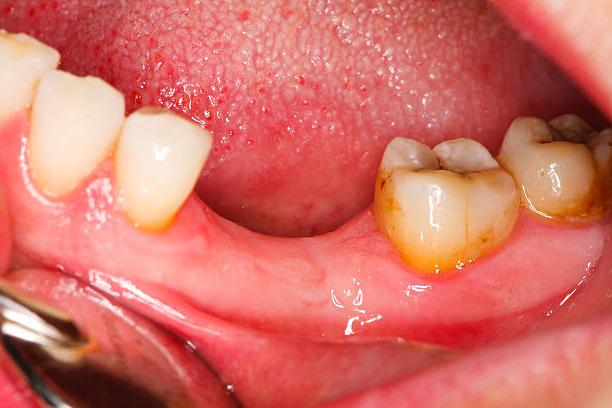
Condition: Gingivitis